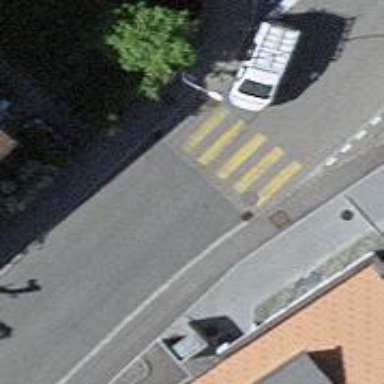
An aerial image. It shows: Zebra crossing on the road.